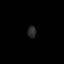
Tissue: skin
Cell type: Fibroblasts
Senescence score: 0.709
Nuclear area (px): 98
Mean DAPI intensity: 41.561